Field crop: tomato
Growth stage: 1
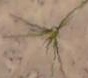
Species: cyperus